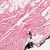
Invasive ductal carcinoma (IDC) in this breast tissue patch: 0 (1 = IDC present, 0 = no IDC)